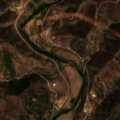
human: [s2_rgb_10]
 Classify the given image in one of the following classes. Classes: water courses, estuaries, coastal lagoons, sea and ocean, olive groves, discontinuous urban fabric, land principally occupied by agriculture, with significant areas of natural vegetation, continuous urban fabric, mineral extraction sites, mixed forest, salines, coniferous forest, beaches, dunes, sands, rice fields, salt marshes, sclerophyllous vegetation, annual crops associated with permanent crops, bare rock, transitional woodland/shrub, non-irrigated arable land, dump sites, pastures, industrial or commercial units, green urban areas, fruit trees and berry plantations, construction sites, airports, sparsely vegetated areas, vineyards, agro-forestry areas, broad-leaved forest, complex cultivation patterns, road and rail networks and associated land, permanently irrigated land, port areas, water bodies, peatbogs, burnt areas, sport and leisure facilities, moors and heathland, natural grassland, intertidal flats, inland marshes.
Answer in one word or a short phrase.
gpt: fruit trees and berry plantations, complex cultivation patterns, broad-leaved forest, sclerophyllous vegetation, transitional woodland/shrub